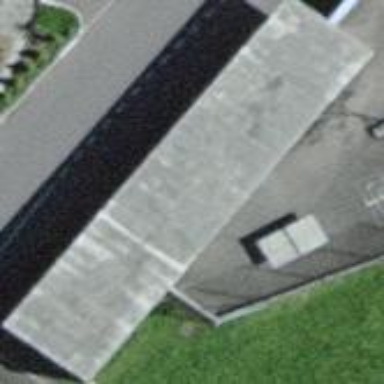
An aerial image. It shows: Building with bicycle parking area made of asphalt.